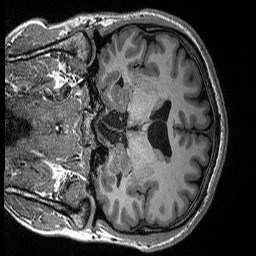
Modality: T1w
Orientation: coronal
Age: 39
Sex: male
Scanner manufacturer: siemens
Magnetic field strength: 3 T
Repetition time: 2.3 s
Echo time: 0.00298 s